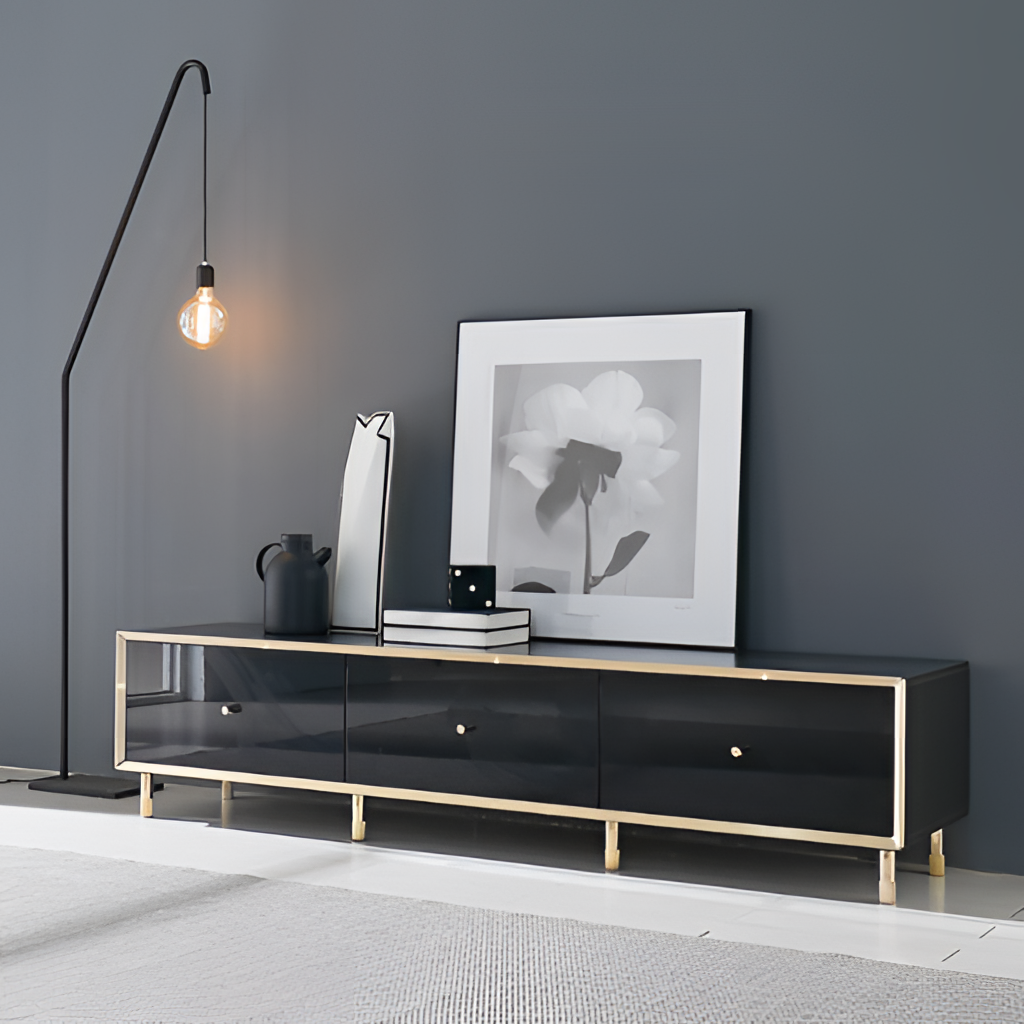
black lacquer media console, living room, minimalist, paint wallpaper, with solid pattern, carpet flooring, with textured pattern